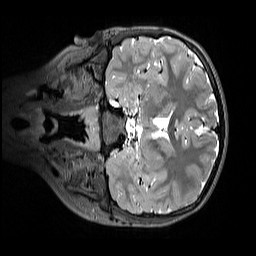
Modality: T2w
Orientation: coronal
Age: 9
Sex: male
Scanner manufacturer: siemens
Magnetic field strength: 3 T
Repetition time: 3.2 s
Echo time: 0.408 s